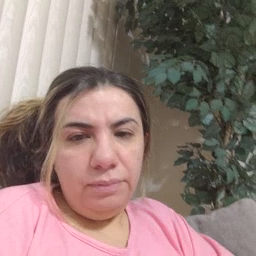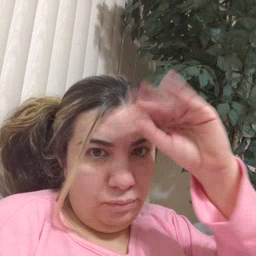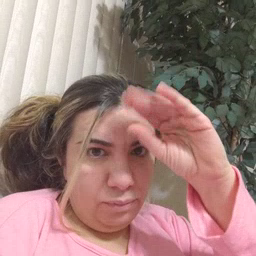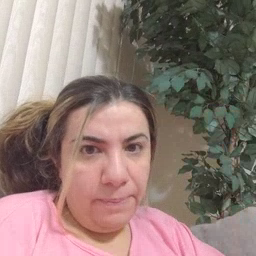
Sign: boy